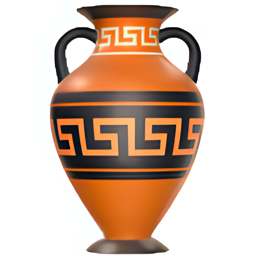
Name: amphora
Emoji: 🏺
Group: Food & Drink
Sub-group: dishware